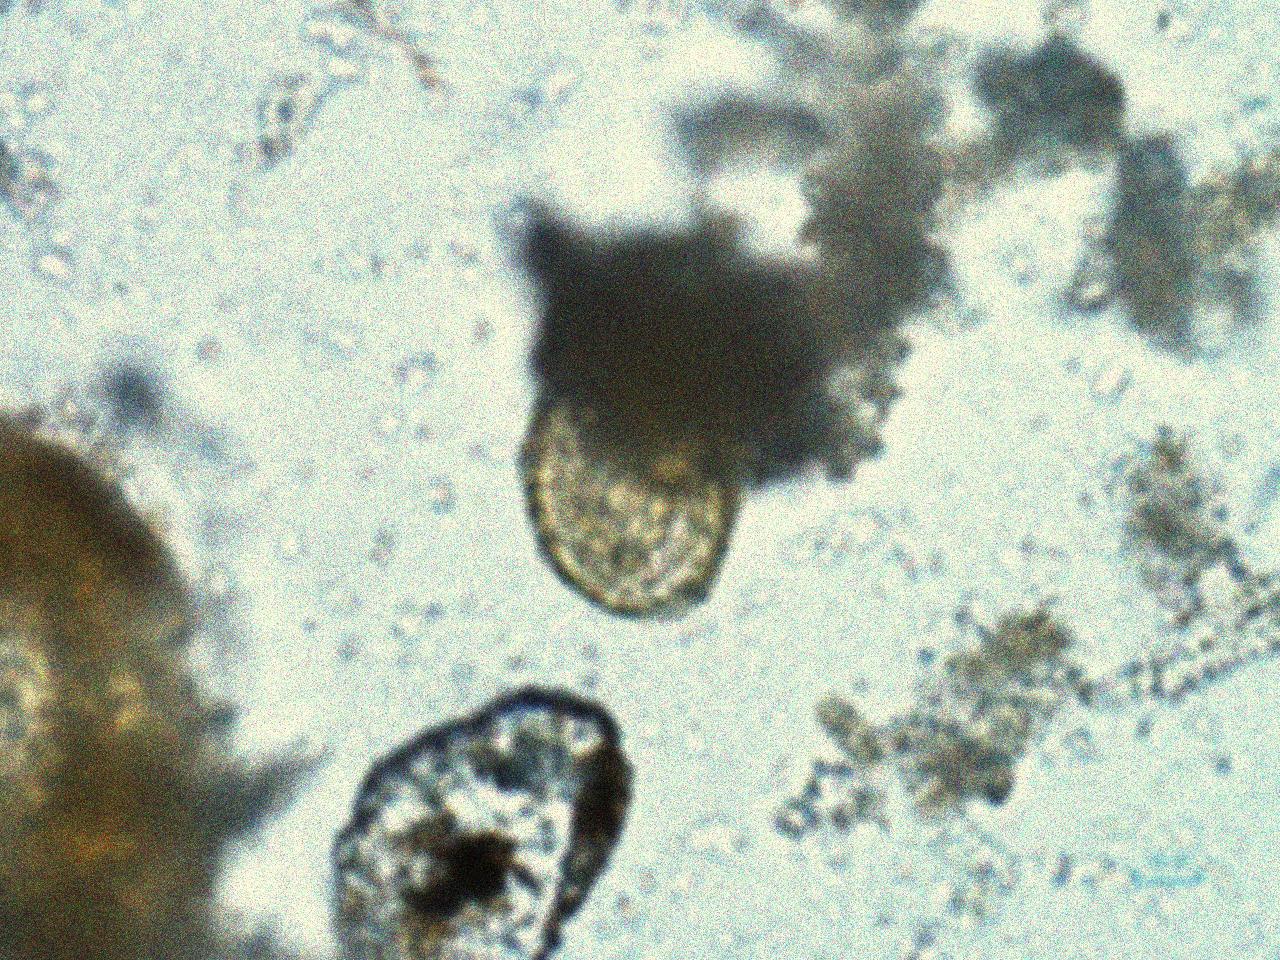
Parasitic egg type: Ascaris lumbricoides